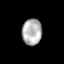
Tissue: skin
Cell type: Epithelial cells
Senescence score: 0.2855
Nuclear area (px): 513
Mean DAPI intensity: 175.93